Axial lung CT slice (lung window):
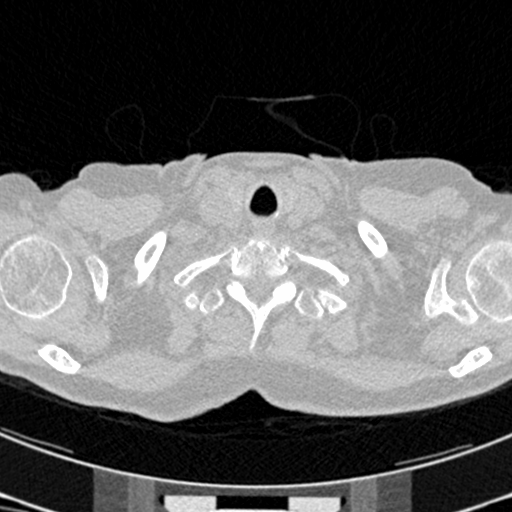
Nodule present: no